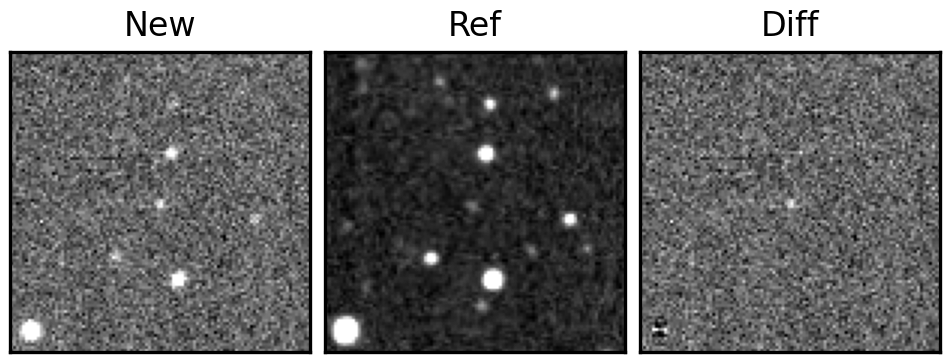
Label: real